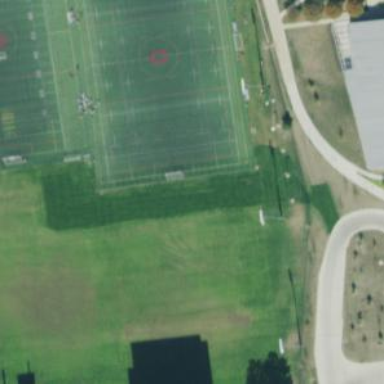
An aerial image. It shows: Multi-sport pitch with artificial turf.